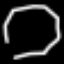
Label: octagon